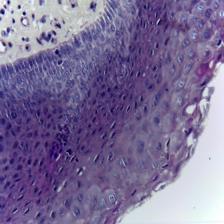
Diagnosis: Normal